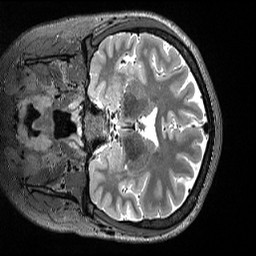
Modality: T2w
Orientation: coronal
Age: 33
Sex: female
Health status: healthy
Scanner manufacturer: siemens
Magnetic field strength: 3 T
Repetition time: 3.2 s
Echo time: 0.563 s